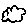
Label: cloud